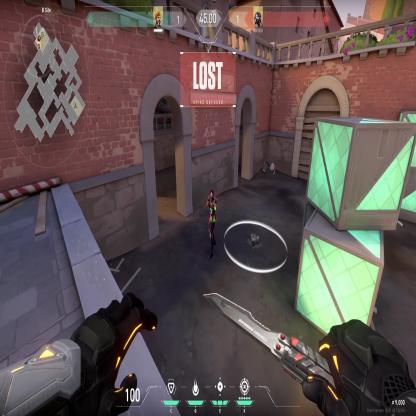
Label: enemy